Field crop: maize
Growth stage: 1
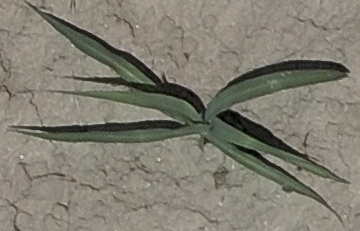
Species: sorghum